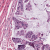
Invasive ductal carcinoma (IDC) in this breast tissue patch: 1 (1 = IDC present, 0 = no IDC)